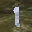
Label: 1